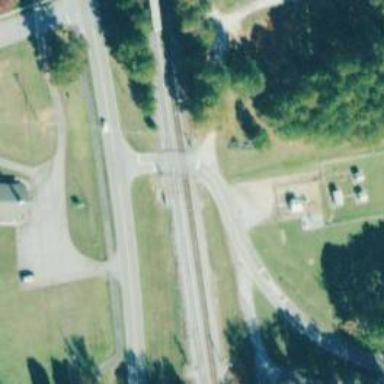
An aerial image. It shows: Level crossing with lights at railway intersection.